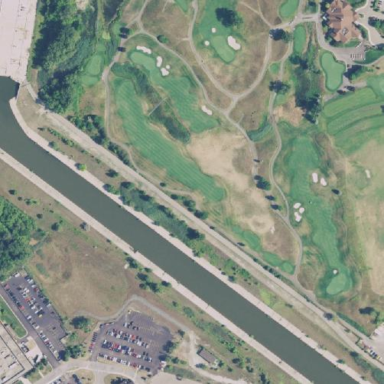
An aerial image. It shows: Grassy area designated as golf fairway.